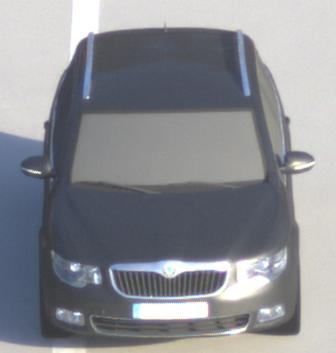
Make: Skoda
Model: Superb Combi 1.4 TSI
Detailed model: Superb (II) Combi
Model produced from: 2010/01
Model produced until: 2011/10
Doors: 5
Color: gray
Road condition: dry road
Daytime: sunrise or sunset
Contrast: medium contrast